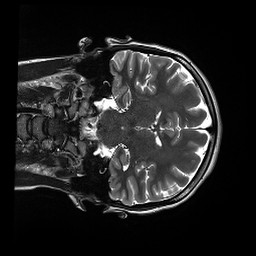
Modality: T2w
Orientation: coronal
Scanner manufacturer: siemens
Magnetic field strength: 3 T
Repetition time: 13.52 s
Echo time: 0.088 s